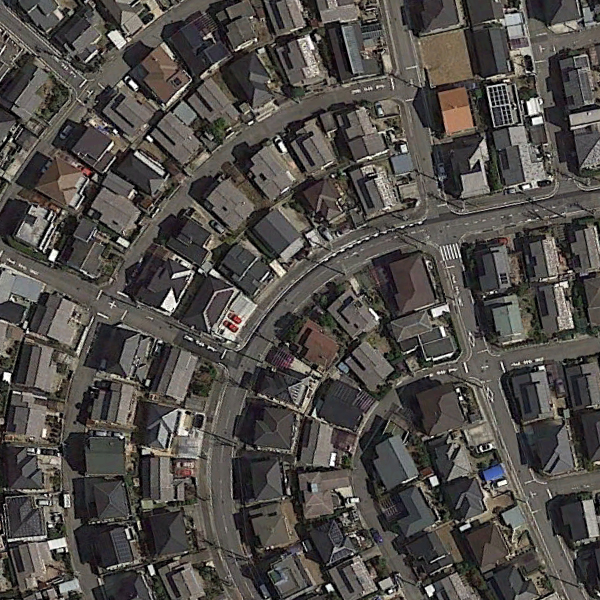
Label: DenseResidential